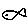
Label: fish